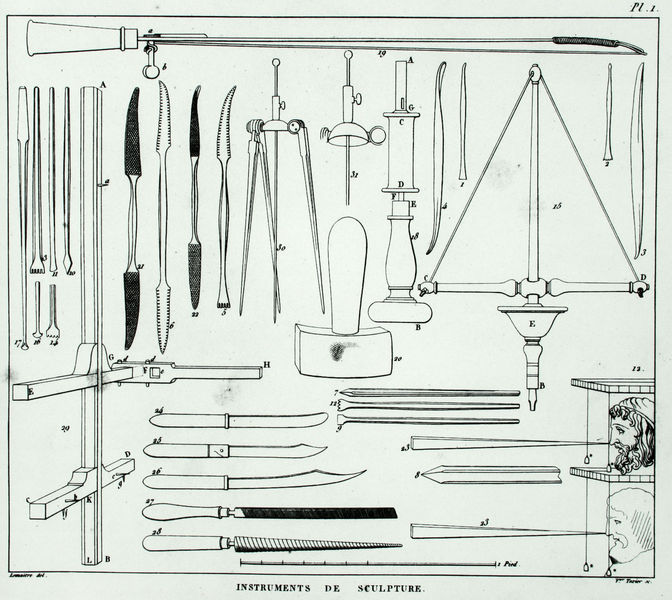
Titel: Bildhauerwerkzeuge
Künstler: Comte de Clarac
Standort: Erlangen
Institution: Universitätsbibliothek
Schlagwörter: kopf, mann, weiß, grau, köpfe, männer, schwarz, zeichnung, muster, bart, gesichter, gesicht, messer, rahmen, stein, blatt, instrumente, skulptur, ton, schrift, papier, schrank, grafik, graphik, linien, figuren, men, white, black, face, inschrift, büste, zahlen, ziffern, bildhauerei, bronze, plastik, steinmetz, stiel, griff, wei, tusche, hängen, unterschrift, buch, rechteck, druck, schwarzweiss, künstler, illustration, waffen, buchstabe, buchstaben, beschriftung, arzt, medizin, tinte, schema, kasten, handwerk, handwerker, hobel, werkzeug, wood, zahl, ziffer, hammer, griechen, plan, armbrust, block, männerkopf, aufhängen, beispiele, nummeriert, nummern, kupferstich, beard, pendel, faces, nummer, sculpture, abbildung, letters, ärzte, römisch, legende, scultpture, modellieren, kratzer, sehne, bildhauer, traktat, maße, anleitung, spachtel, art, museum, zirkel, lot, sextant, spatel, werkzeuge, geräte, meissel, spachteln, instruments, lehrbuch, messen, beitel, stichel, bohrer, azt, feile, männerköpfe, heads, feilen, büst, d'lembert, diderot, enzyklopädie, spateln, chirurgie, operation, skalpell, skalpelle, tool, tools, beziffert, bildhauen, bildhauerwerkzeug, chirurg, dreul, fidelbogen, glyptik, grabstichel, hypokrates, hypokrathes, instrumentarium, instruments de sculpture, knüpfel, köüfe, meisel, orndung, raspel, scalpel, scalpell, schieblehre, stechwerkzeug, werkzeugkasten, werkzeugteile, collection, diagram, zirkle, knife, zwinge, saw, artists, beards, medic, meser, knives, science, schublehre, chisel, cellar, drill, medicine, instrumente schrift, scientific, blades, bohrmaschine, de, schnitzwerkzeug, woodwork, knifes, werkzeugschrank, scalples, surgical, wood tolls, carpeting